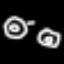
Label: donut